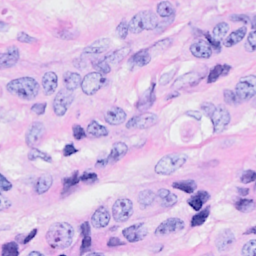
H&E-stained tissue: Breast